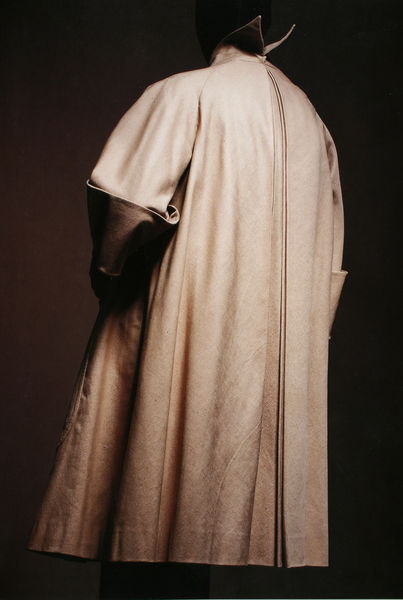
Titel: Mantel
Künstler: Jacques Fath
Standort: Kyoto (Japan)
Institution: Kyoto Costume Institute
Schlagwörter: umhang, weiß, braun, hell, licht, rücken, rose, beige, mode, jacke, falten, kleidung, kragen, ärmel, gewand, mantel, rosa, japan, falte, foto, bekleidung, umschlag, von hinten, fuge, leder, stulpen, aufschlag, schlitz, knielang, kyoto, kurzmantel, jägerjacke, reiterjacke, rückenfalte